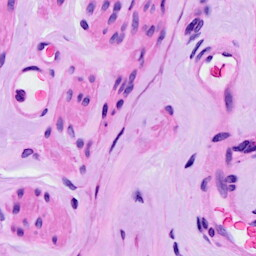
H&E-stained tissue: Ovarian